Question: Not sure how else to explain this, so the title pretty much describes the problem.
Random is not being re-initialised every part of the loop. It's a static member of a class which I always call on from other classes.
I am not using a custom seed.
The initialisation code is:
'''
public static Random random = new Random();
for (int x = 0; x < 75; x++)
{
if (main.random.Next(11) == 1)
{
tiles[heightMap[x] - 1][x] = 4;
tiles[heightMap[x] - 2][x] = 4;
tiles[heightMap[x] - 3][x] = 4;
tiles[heightMap[x] - 4][x] = 4;
tiles[heightMap[x] - 5][x] = 4;
tiles[heightMap[x] - 5][x - 1] = 5;
tiles[heightMap[x] - 6][x - 1] = 5;
tiles[heightMap[x] - 6][x] = 5;
tiles[heightMap[x] - 5][x + 1] = 5;
tiles[heightMap[x] - 6][x + 1] = 5;
}
}
'''
This (I am aware this is not a great way - it's rudimentary and temporary) generates a tree.
However my terrain often looks something like this, with many clustered trees:
☁️☁️☁️☁️☁️☁️☁️☁️☁️☁️
Can anyone give insight into why this is happening? Is there a better alternative than using the System.Security.Cryptography.Random class?
I'd expect an average of 9 gap per tree, but it's more like 7 and then 3 trees closely clustered together.

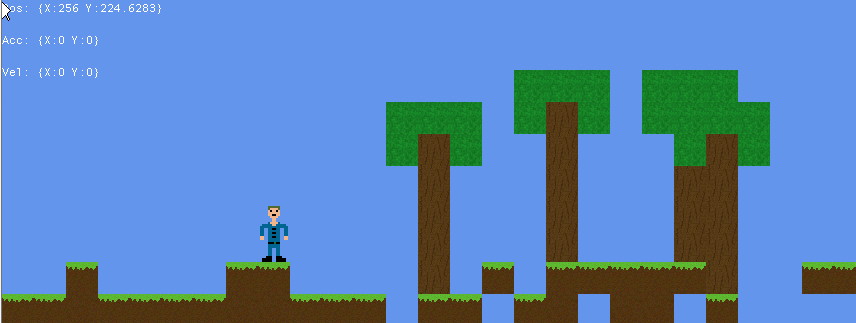
Answer: This is a probability misunderstanding; all you know is that , the chance of getting a tree in the next slot is, assuming uniform distribution, 1 in 11.
The chance of getting a gap of 0 is thus 1/11
The chance of getting a gap of 1 is thus 10/11 * 1/11
The chance of getting a gap of 2 is thus 10/11 * 10/11 * 1/11
etc
All those 10/11 add (well, ) up! So let's write a utility:
'''
decimal accountedFor = 0M;
for (int i = 0; i <= 20; i++)
{
decimal chance = 1M / 11M;
for (int j = 0; j < i; j++) chance *= 10M / 11M;
accountedFor += chance;
Console.WriteLine("{0:00}: {1:00.0%} ({2:00.0%})", i, chance, accountedFor);
}
'''
Which gives:
'''
00: 09.1% (09.1%)
01: 08.3% (17.4%)
02: 07.5% (24.9%)
03: 06.8% (31.7%)
04: 06.2% (37.9%)
05: 05.6% (43.6%)
06: 05.1% (48.7%)
07: 04.7% (53.3%)
08: 04.2% (57.6%)
09: 03.9% (61.4%)
10: 03.5% (65.0%)
11: 03.2% (68.1%)
12: 02.9% (71.0%)
13: 02.6% (73.7%)
14: 02.4% (76.1%)
15: 02.2% (78.2%)
16: 02.0% (80.2%)
17: 01.8% (82.0%)
18: 01.6% (83.6%)
19: 01.5% (85.1%)
20: 01.4% (86.5%)
'''
which explains the bias for small gaps. Note; by the time we get up to a gap of size 20, we're into below 1.5% chance territory, and have accounted for 85% of all possible outcomes - the remaining 15% will be spread over the rest of infinity (i.e. a gap of size 13212 is possible, but very unlikely).
So here's a simulation:
'''
int[] gapCounts = new int[21];
int gap = 0;
// simulate a few gaps using your algo
var random = new Random();
for (int x = 0; x < 100000; x++)
{
if (random.Next(11) == 1)
{ // count that gap
gapCounts[gap]++;
gap = 0;
}
else
{
gap++;
if(gap >= gapCounts.Length)
{ // just skip anything too large, sorry
gap = 0;
}
}
}
decimal total = gapCounts.Sum();
for(int i = 0 ; i < gapCounts.Length ; i++)
{
Console.WriteLine("{0:00}: {1:00.0%}", i, gapCounts[i] / total);
}
'''
with output :
'''
00: 11.0%
01: 09.4%
02: 08.6%
03: 07.9%
04: 07.3%
05: 06.5%
06: 05.4%
07: 05.4%
08: 04.7%
09: 04.5%
10: 04.4%
11: 03.4%
12: 03.5%
13: 03.0%
14: 02.9%
15: 02.4%
16: 02.5%
17: 02.2%
18: 01.9%
19: 01.5%
20: 01.7%
'''